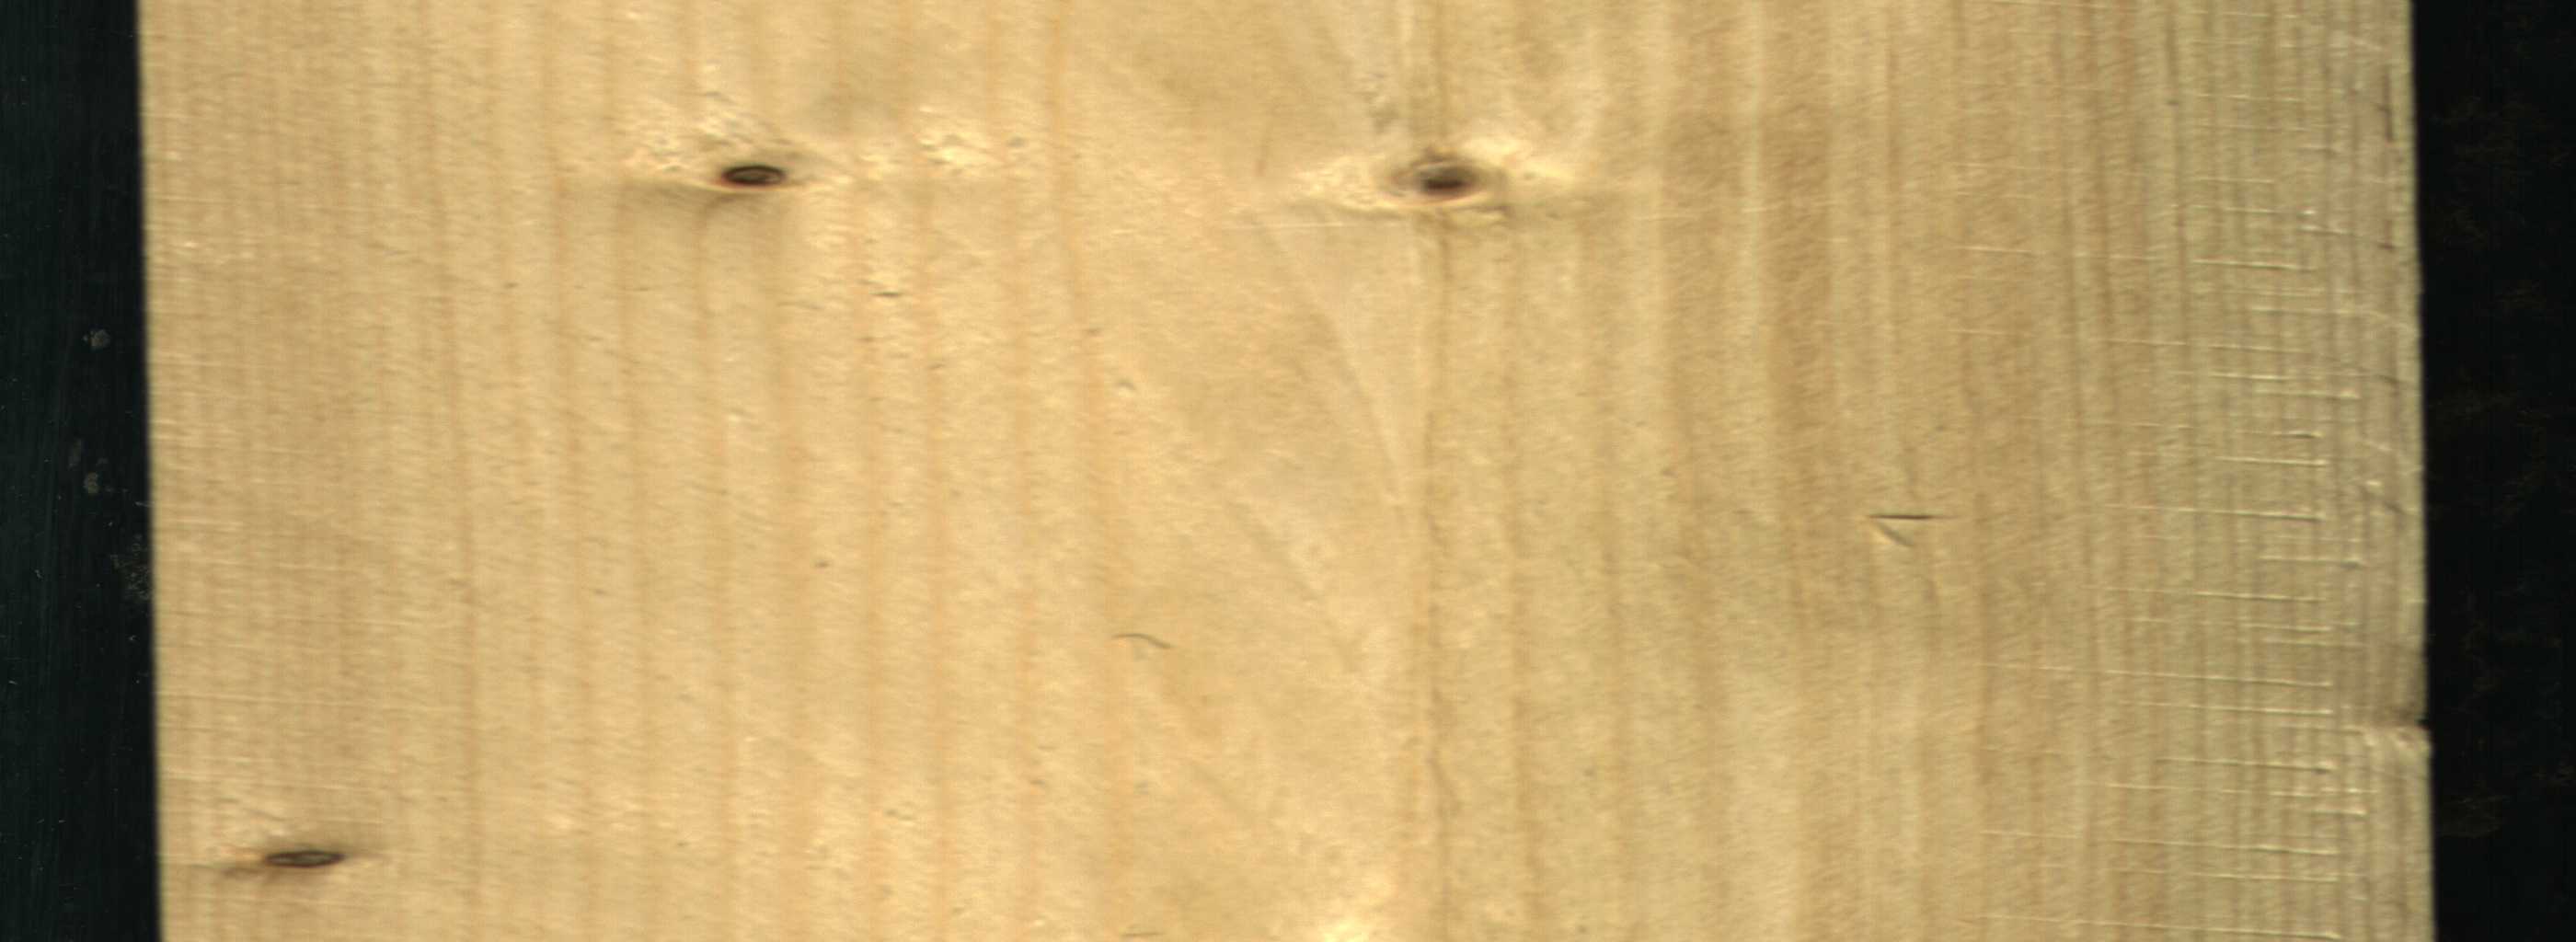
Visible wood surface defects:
Live_Knot
Live_Knot
Live_Knot